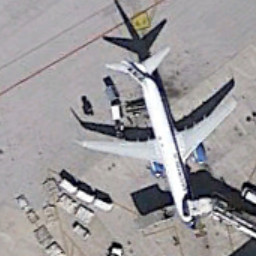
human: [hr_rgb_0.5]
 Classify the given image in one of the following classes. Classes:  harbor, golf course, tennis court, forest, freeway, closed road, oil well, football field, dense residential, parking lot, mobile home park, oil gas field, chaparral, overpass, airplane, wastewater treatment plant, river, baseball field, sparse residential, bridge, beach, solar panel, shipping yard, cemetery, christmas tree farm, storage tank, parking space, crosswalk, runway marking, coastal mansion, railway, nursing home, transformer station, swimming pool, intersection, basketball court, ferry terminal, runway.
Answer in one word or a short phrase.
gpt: airplane